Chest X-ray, AP view. Patient: 39 years old, sex M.
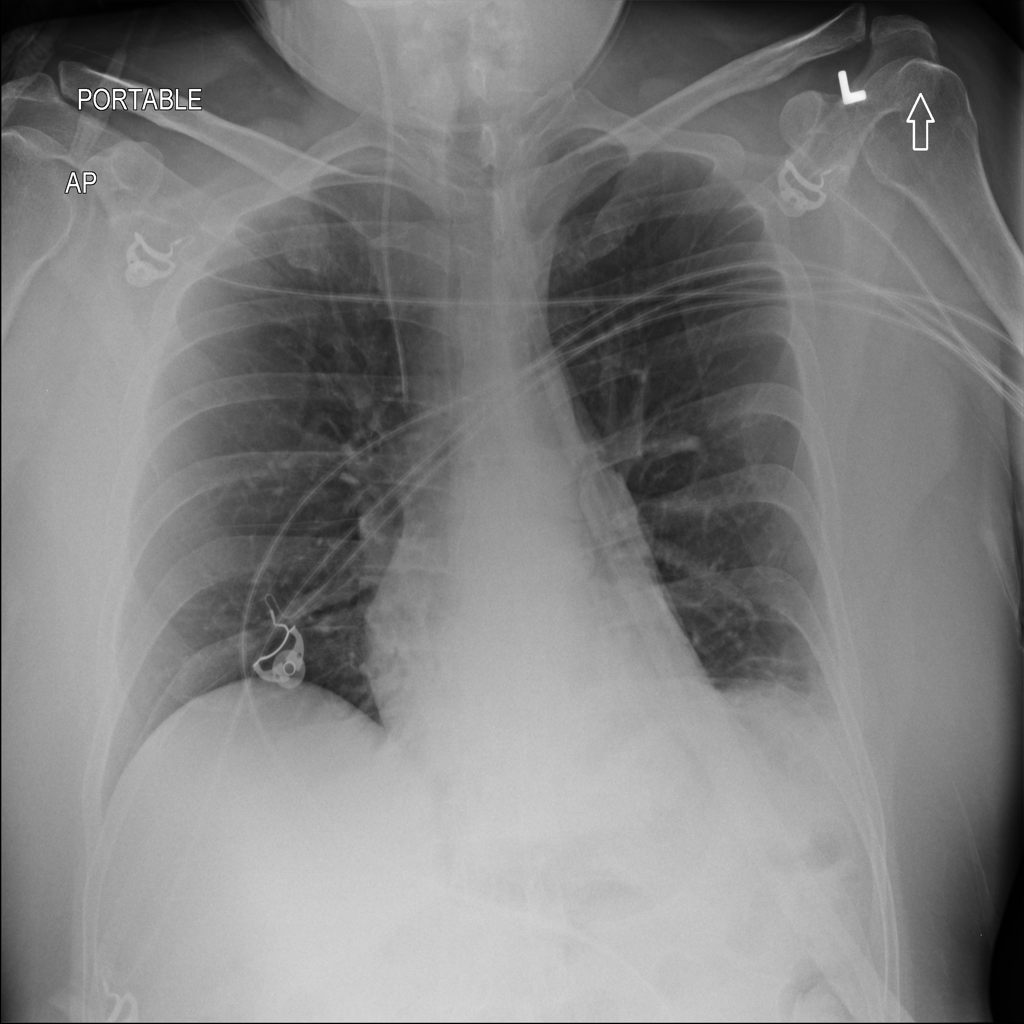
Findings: Atelectasis, Infiltration